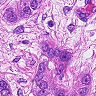
Metastatic tissue present: yes